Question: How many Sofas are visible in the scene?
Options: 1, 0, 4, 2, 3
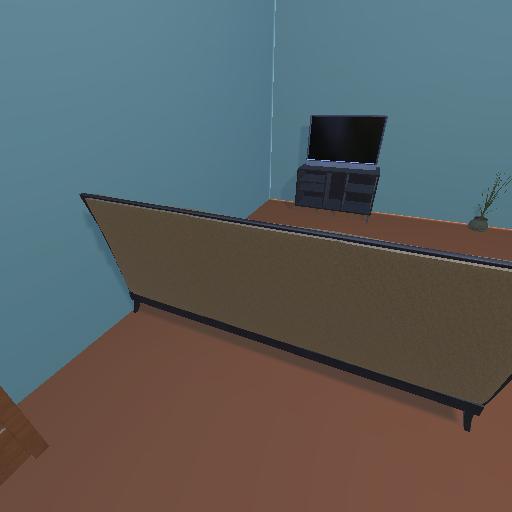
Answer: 1